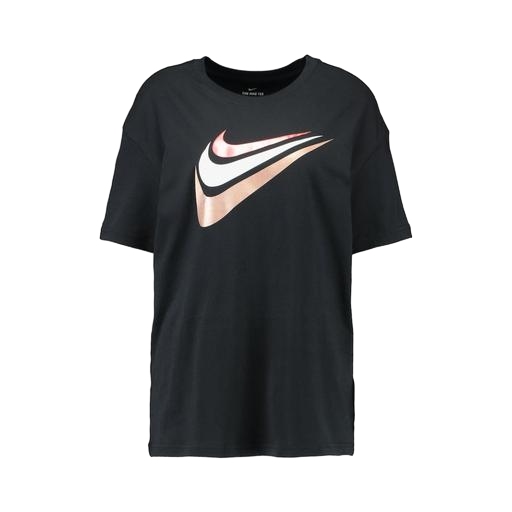
nike shirt, graphic t-shirt, dri-fit tee, white background